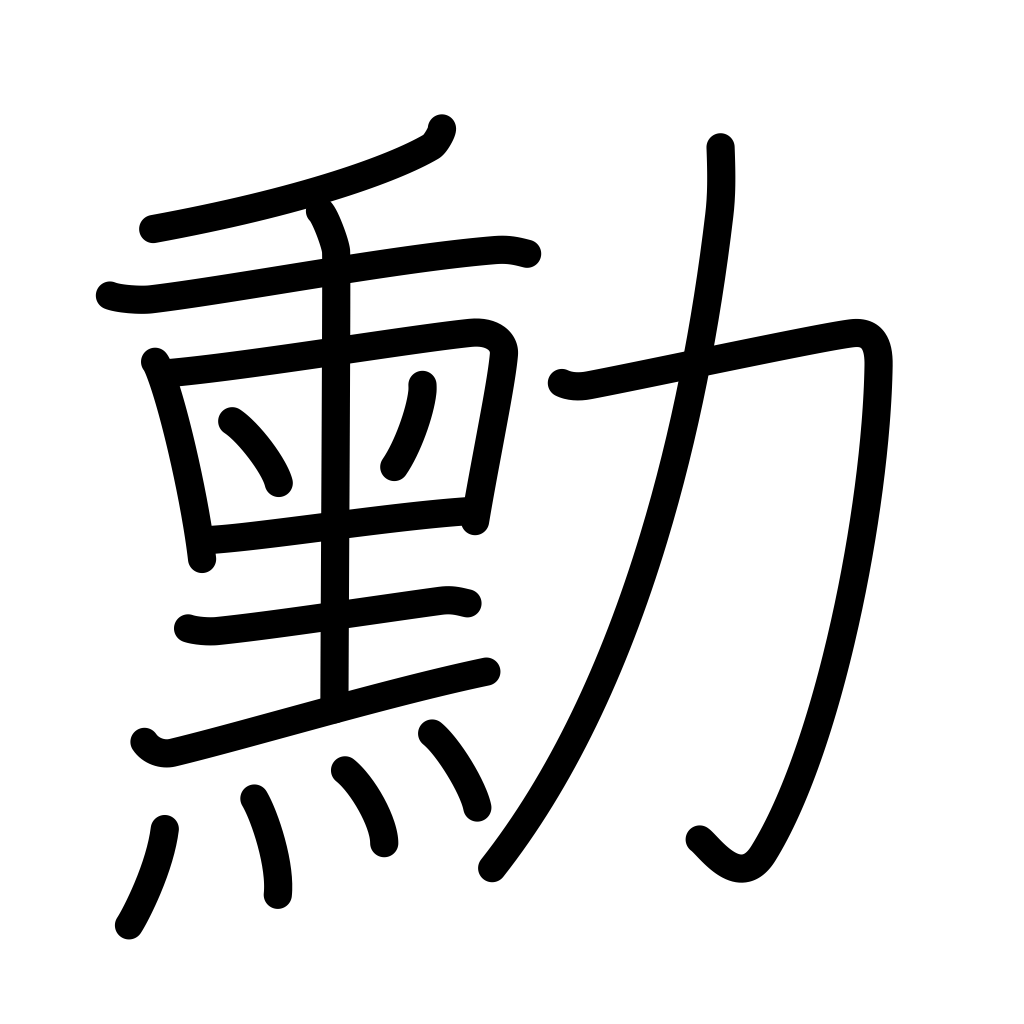
Meaning: meritorious deed, merits, rank